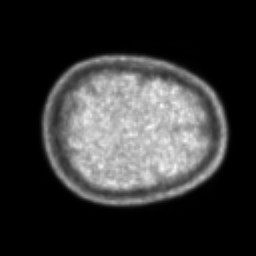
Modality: PET
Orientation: axial
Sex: male
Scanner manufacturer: ge